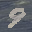
Label: 9